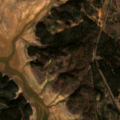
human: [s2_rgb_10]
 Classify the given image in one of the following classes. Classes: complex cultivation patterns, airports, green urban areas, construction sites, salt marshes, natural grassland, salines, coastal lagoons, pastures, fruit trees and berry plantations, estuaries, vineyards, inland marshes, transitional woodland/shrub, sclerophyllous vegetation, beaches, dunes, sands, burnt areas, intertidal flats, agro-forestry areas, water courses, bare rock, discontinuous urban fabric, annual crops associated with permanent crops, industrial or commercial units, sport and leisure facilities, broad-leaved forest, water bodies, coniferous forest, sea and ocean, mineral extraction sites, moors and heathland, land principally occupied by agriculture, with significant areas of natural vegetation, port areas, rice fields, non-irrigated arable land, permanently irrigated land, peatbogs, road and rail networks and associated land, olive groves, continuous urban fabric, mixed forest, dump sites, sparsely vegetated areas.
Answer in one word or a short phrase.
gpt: agro-forestry areas, broad-leaved forest, transitional woodland/shrub, water bodies